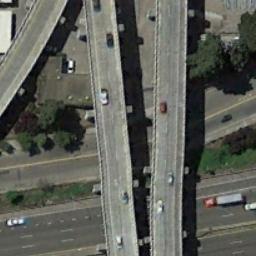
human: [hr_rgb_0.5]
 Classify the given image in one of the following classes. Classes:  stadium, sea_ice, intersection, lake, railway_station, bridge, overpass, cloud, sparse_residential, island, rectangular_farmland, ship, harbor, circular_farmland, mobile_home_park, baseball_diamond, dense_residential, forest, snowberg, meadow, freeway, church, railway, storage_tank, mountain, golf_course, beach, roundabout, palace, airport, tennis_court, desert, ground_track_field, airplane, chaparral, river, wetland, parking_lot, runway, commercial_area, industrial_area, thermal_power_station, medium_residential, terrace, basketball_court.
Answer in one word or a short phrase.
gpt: overpass